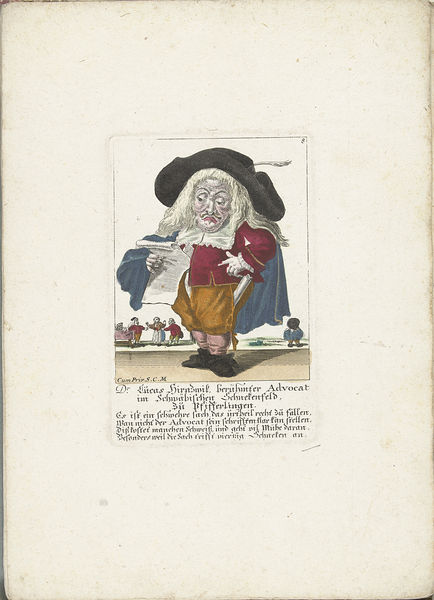
Titel: De dwerg Lucas Hirnzwik als een advocaat, ca. 1710
Künstler: Martin Engelbrecht
Standort: Amsterdam
Institution: Rijksmuseum
Schlagwörter: blue, hands, hat, men, people, red, white, black, face, figures, gold, gray, green, hair, nose, old, portrait, woman, yellow, pink, print, feather, hand, man, head, orange, german, germany, boy, eyes, male, noble, scroll, paper, color, purple, shadow, caricature, cartoon, illustration, boots, small, letter, reading, person, human, cape, colorful, shoes, boot, medieval, read, finger, book, dutch, eyebrows, gloves, little, description, text, mustache, short, moustache, rectangular, words, blonde, satire, wig, funny, rouge, politics, announcement, literature, caption, heels, card, character, parchment, list, plume, dr, powdered, proclamation, mam, attorney, splayed, wordings, notice, long-haired, blips, lampoon, dr., advocat